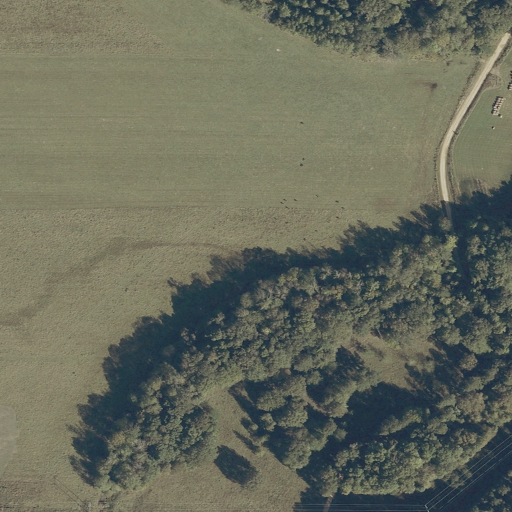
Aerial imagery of valley in Mississippi named Kellum Hollow containing pasture, deciduous forest, open development, woody wetlands, herbaceous wetlands, and mixed forest